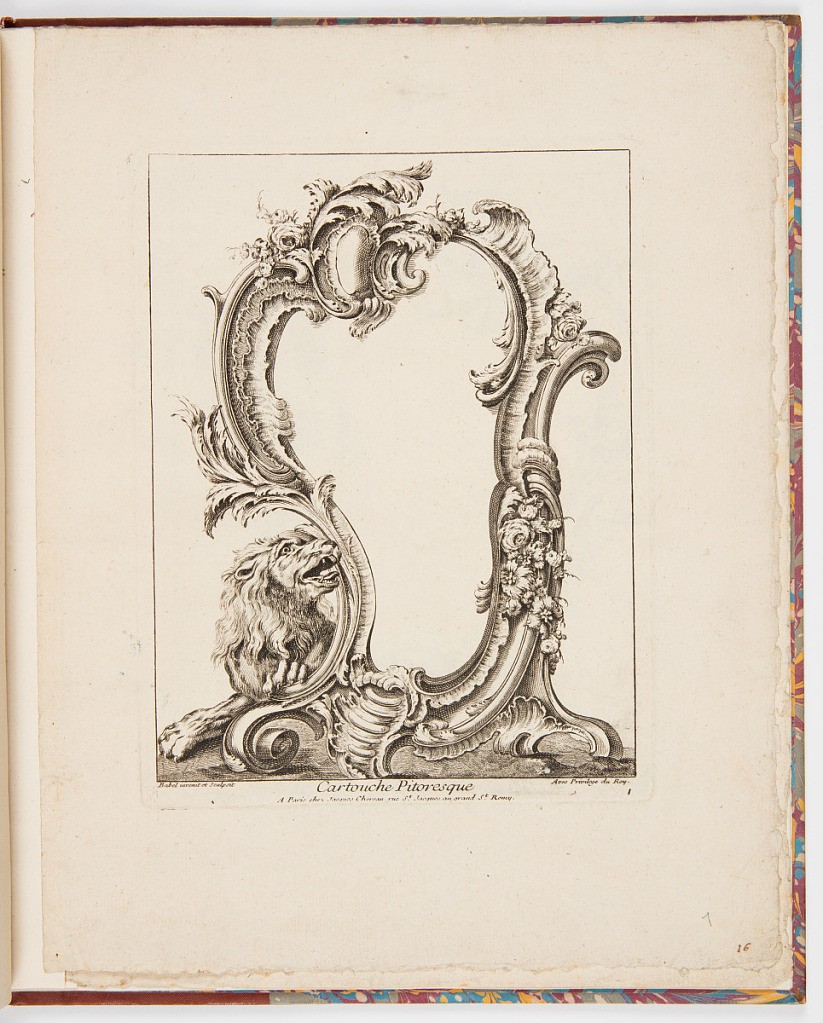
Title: Cartouche Pitoresque
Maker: Pierre Edme Babel, French, 1720–1775
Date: ca. 1740-1760
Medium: Etching on laid paper
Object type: Print
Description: Rocaille cartouche with lion. The plate is signed.